Question: I have designed an ER diagram for a DVD shop which allows rentals only to registered customers and purchases can be from anyone. A DVD can obviously cannot be rented after it is purchased.
Every DVD can be purchased or bought.
What is the best way of enforcing in the database that a DVD cannot be rented after it is purchased.
I have a Sold_flag in DVD which is a Char(1 byte). It stores a one if it is sold and a zero if available purchased or rent. So if its a one it cant be rented.
Similarly if a DVD is being rented it has a flag. Storing one if it is rented and zero if is available to rent or purchase.
Are these two flags the best approach at dealing with these issues?
I am string them as char(1 byte) is this the best way of storing them ?
Situation:
Member (, Name, Address, Telephone_Num, Join_Date)
DVD (, Film_ID, Sold_Flag,Rented_Flag)
Rental (, Returned_On, Price, Fine)
Purchase (, Member_Num, Price, Sold_On)
Film (, Director, Name, Rent_Price, Sale_Price)

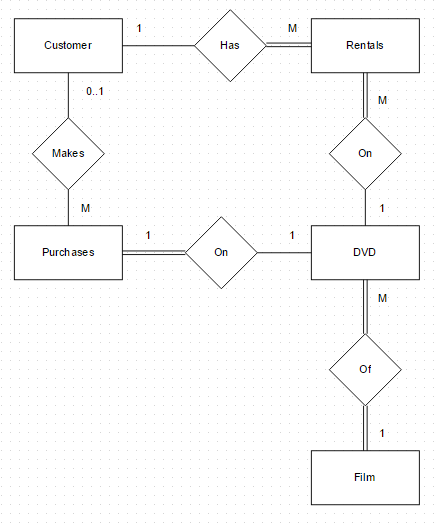
Answer: You don't need two separate flags for sold and rented since these two states are mutually exclusive. If a DVD is sold, it can't be rented at the same time; similarly vice versa. Maybe a better substitute is a 'Status' kind of column which would say 1-Available, 2-Rented and 3-Sold. Maybe a lookup table for the different statuses.
You would have to enforce this rule programmatically though, because the rule applies to the "process of Renting", not on the static data that represents facts about the DVD or rentals or the customer.
You are basically saying that - "While renting, if someone chooses a DVD that is already sold, don't allow the rental transaction".
Because of that, in your procedure/function that says
'''
PROCEDURE RENT_DVD (member_num, dvd_id, rented_on, price)
'''
there would be an check in the beginning something like
'''
FUNCTION is_dvd_rentable(dvd_id) return boolean
'''
to confirm that the status of the DVD is not 3.
You might be tempted to put the logic in a trigger which might say something like 'if status=3 then don't allow this rental transaction to complete". But if you frequent this site or other oracle related webites like asktom, you would know that business logic should never be put in triggers.